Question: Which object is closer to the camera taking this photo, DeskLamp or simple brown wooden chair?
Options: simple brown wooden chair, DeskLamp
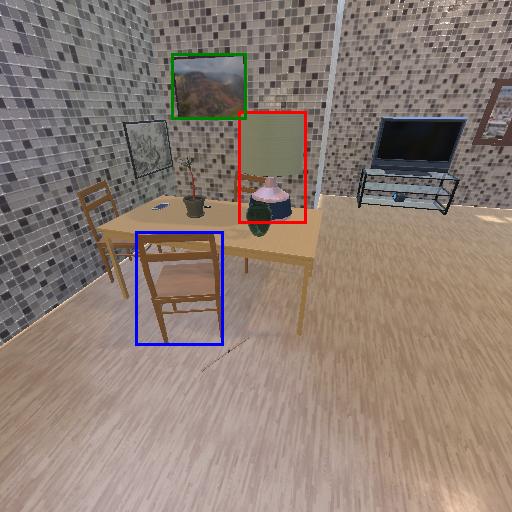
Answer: simple brown wooden chair